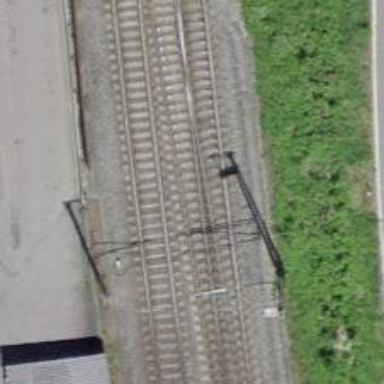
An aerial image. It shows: Railway siding with one electrified track and contact line.